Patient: sex M, age 60
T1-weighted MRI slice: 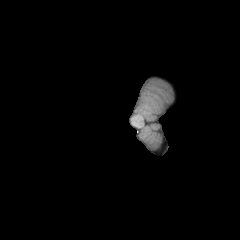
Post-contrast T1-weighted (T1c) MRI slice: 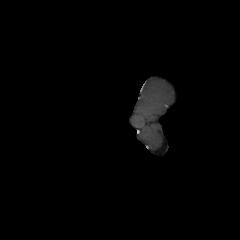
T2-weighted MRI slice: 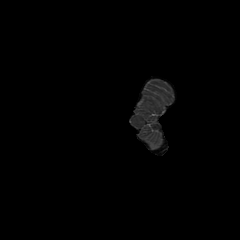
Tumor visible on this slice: no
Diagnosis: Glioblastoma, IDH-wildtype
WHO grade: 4